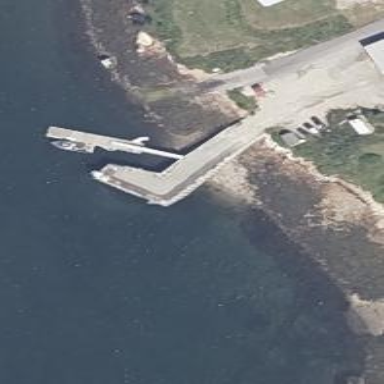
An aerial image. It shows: Pier with mooring facilities.